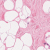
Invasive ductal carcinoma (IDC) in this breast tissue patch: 0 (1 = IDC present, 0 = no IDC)